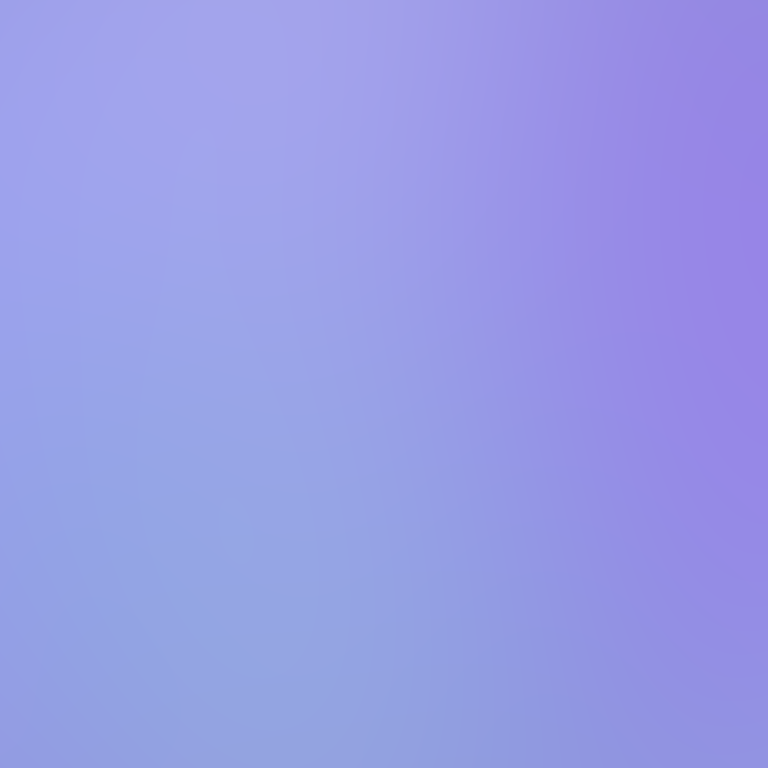
Abstract light effect, smooth gradient from soft blue to gentle purple, calm atmosphere, diffuse light, no room, no furniture, no objects.